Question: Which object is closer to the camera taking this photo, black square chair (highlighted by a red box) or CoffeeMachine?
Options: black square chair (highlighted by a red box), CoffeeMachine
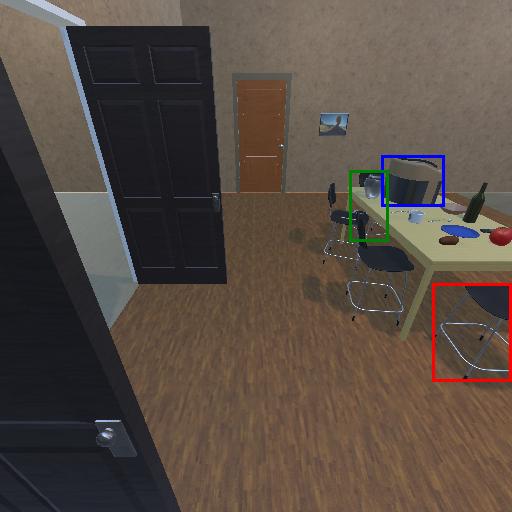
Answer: black square chair (highlighted by a red box)